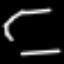
Label: octagon